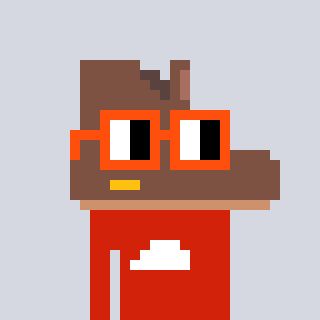
a pixel art character with square orange glasses, a boot-shaped head and a red-colored body on a cool background